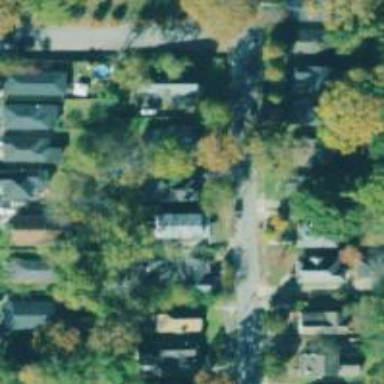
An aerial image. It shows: Neighborhood.